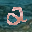
Label: 2